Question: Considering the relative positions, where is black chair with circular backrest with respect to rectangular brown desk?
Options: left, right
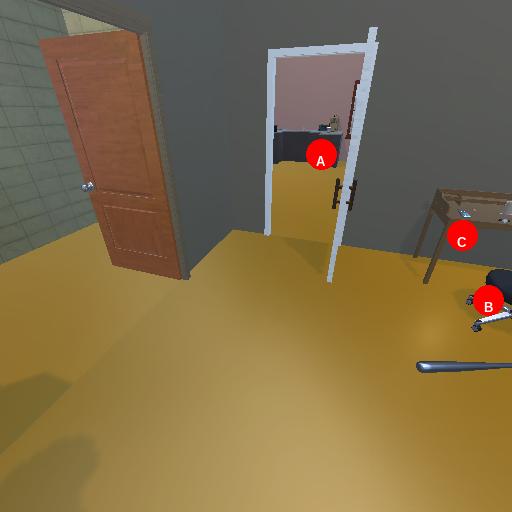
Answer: left